二年级 · 算术
列算式。

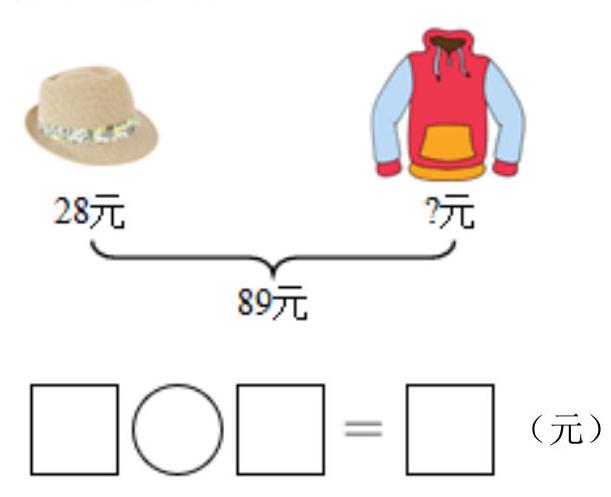
答案: $89-28=61$
解析: $3 \times 9=27 ; 9 \times 3=27$

$27 \div 3=9 ; 27 \div 9=3$

【分析】根据图意, 共有 9 组, 每组 3 个, 求一共的个数用乘法计算, 由此列出两个乘法算式; 再根据乘除法的互逆关系, 列出两个除法算式。

【详解】 $3 \times 9=27 ; 9 \times 3=27$

$27 \div 3=9 ; \quad 27 \div 9=3$